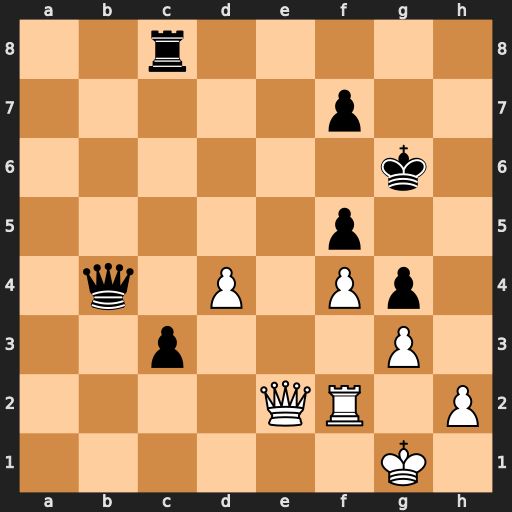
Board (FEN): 2r5/5p2/6k1/5p2/1q1P1Pp1/2p3P1/4QR1P/6K1
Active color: w
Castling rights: -
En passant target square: -
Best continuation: Qa6+ Kh7 Qxc8 Qb1+ Rf1